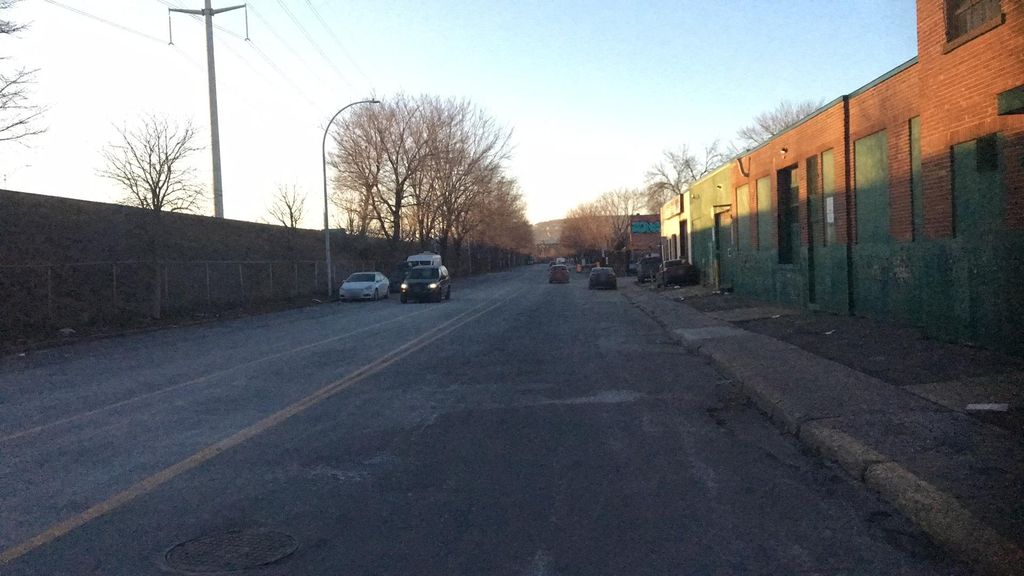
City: montreal